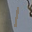
Label: 1